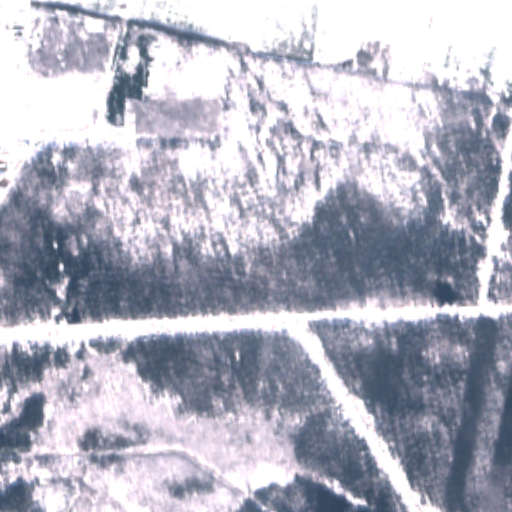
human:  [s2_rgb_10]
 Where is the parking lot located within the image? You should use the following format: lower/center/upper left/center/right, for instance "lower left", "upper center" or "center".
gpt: The parking lot is located in the center left of the image.
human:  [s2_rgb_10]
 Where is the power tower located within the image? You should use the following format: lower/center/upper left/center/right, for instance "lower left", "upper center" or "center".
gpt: The power tower is located in the center right of the image.
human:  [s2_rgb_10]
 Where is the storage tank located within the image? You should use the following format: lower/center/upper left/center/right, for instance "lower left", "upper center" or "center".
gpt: The storage tank is located in the upper left of the image.
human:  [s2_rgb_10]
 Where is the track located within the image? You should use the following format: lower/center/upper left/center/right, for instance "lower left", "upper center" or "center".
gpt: There is no track in the image.